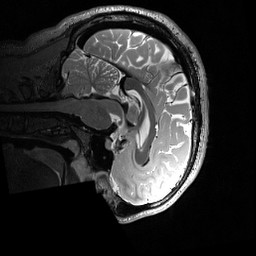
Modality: T2w
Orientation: sagittal
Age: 22
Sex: male
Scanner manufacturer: siemens
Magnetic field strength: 3 T
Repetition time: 3.2 s
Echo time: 0.566 s